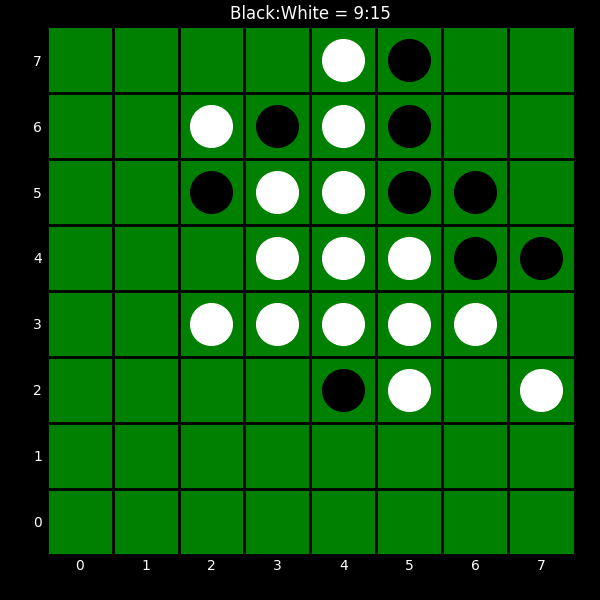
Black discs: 9
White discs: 15